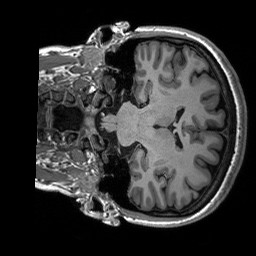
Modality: T1w
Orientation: coronal
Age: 24
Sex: female
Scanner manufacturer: siemens
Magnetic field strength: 3 T
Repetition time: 2.53 s
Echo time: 0.00227 s